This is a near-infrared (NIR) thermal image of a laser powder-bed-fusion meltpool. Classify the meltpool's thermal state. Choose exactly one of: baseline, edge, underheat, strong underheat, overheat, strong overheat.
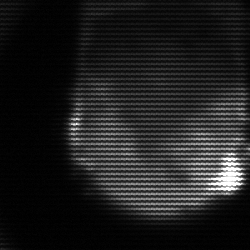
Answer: edge